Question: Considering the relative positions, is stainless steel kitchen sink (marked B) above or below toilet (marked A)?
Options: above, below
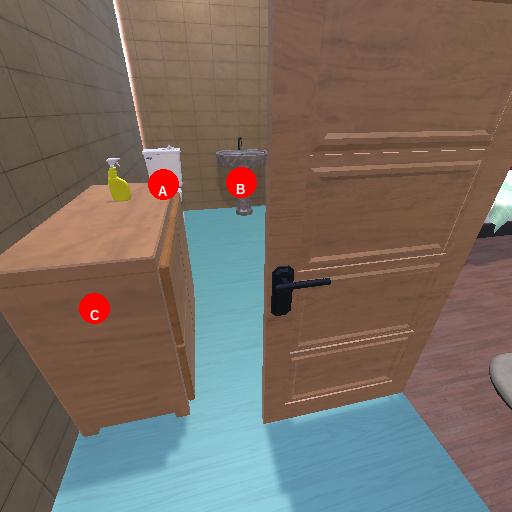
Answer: above